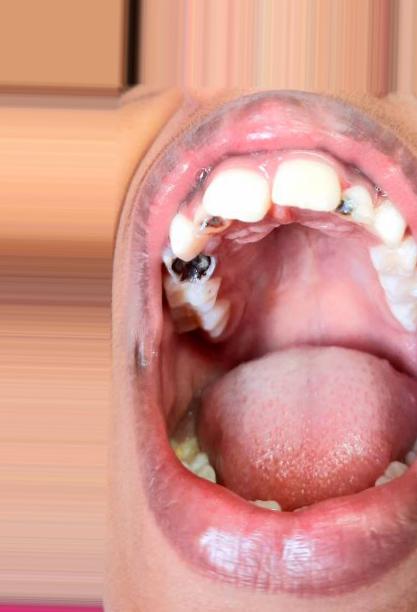
Condition: Caries